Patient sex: M
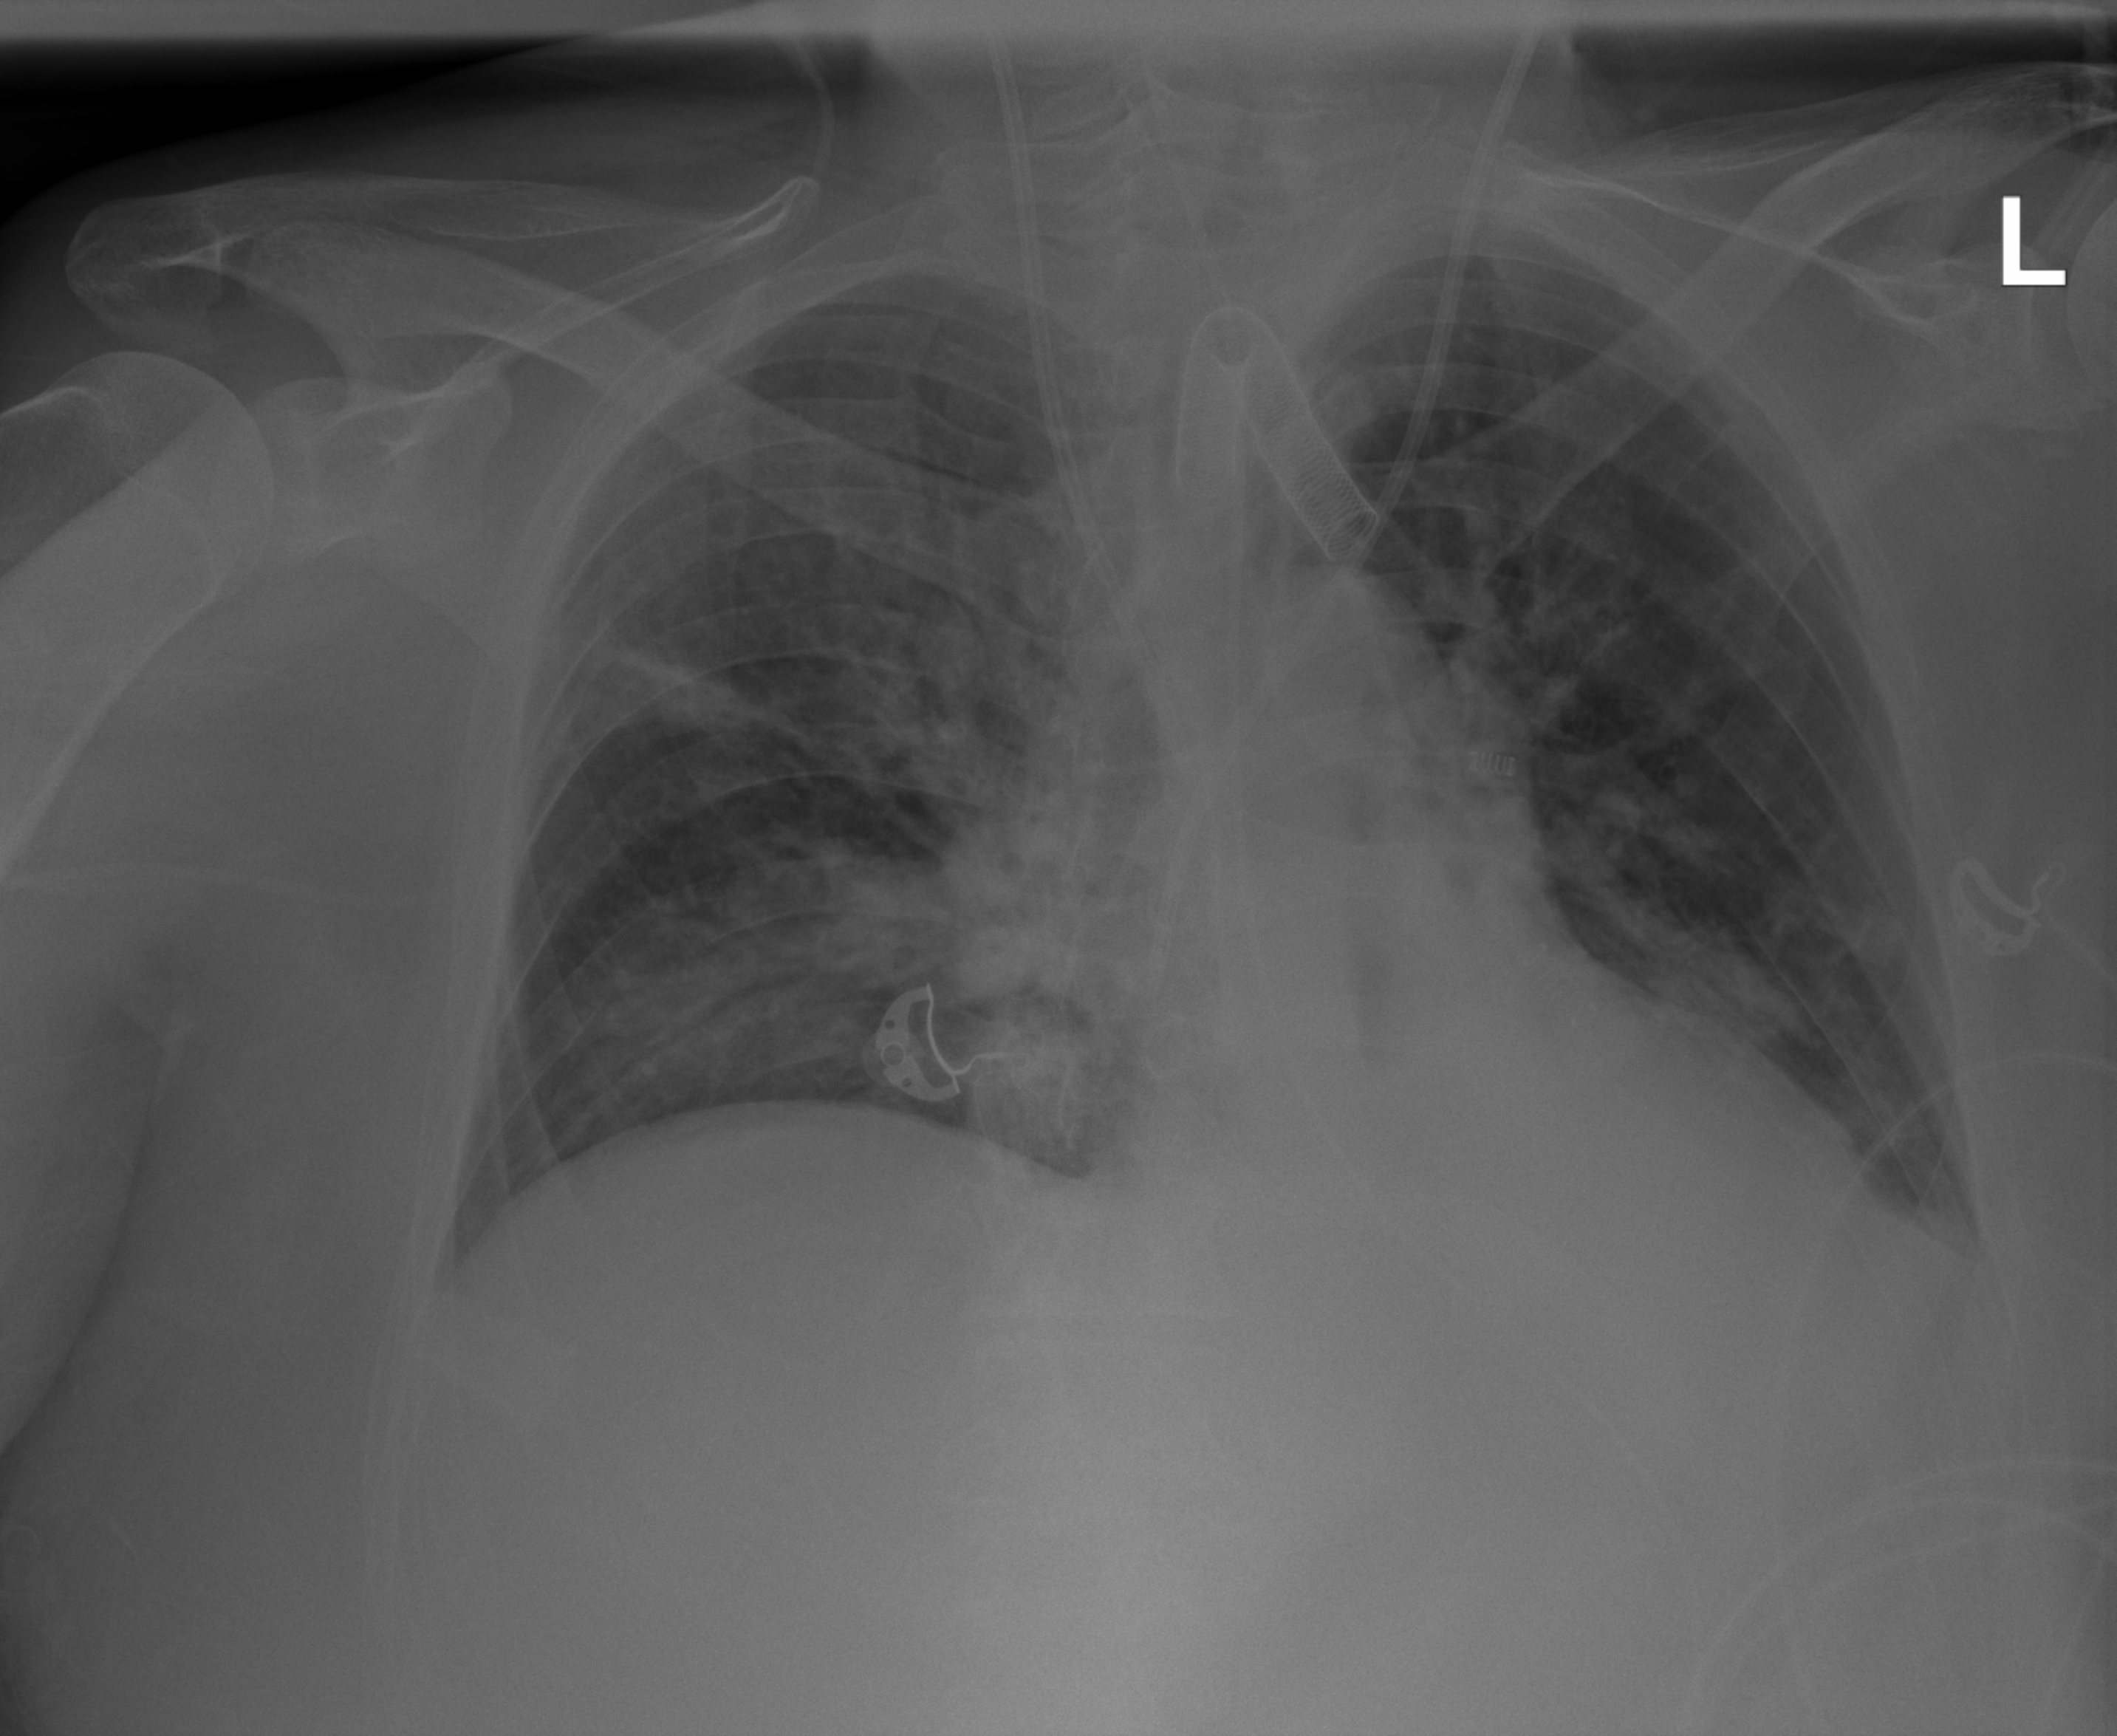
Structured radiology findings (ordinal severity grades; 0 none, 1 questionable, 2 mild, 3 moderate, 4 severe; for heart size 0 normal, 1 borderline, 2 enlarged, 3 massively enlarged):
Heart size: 1
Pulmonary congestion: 2
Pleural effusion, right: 0
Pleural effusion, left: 2
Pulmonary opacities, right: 2
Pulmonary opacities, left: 1
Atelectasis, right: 2
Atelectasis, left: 2